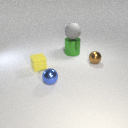
small brown metal sphere in front of large green metal cylinder